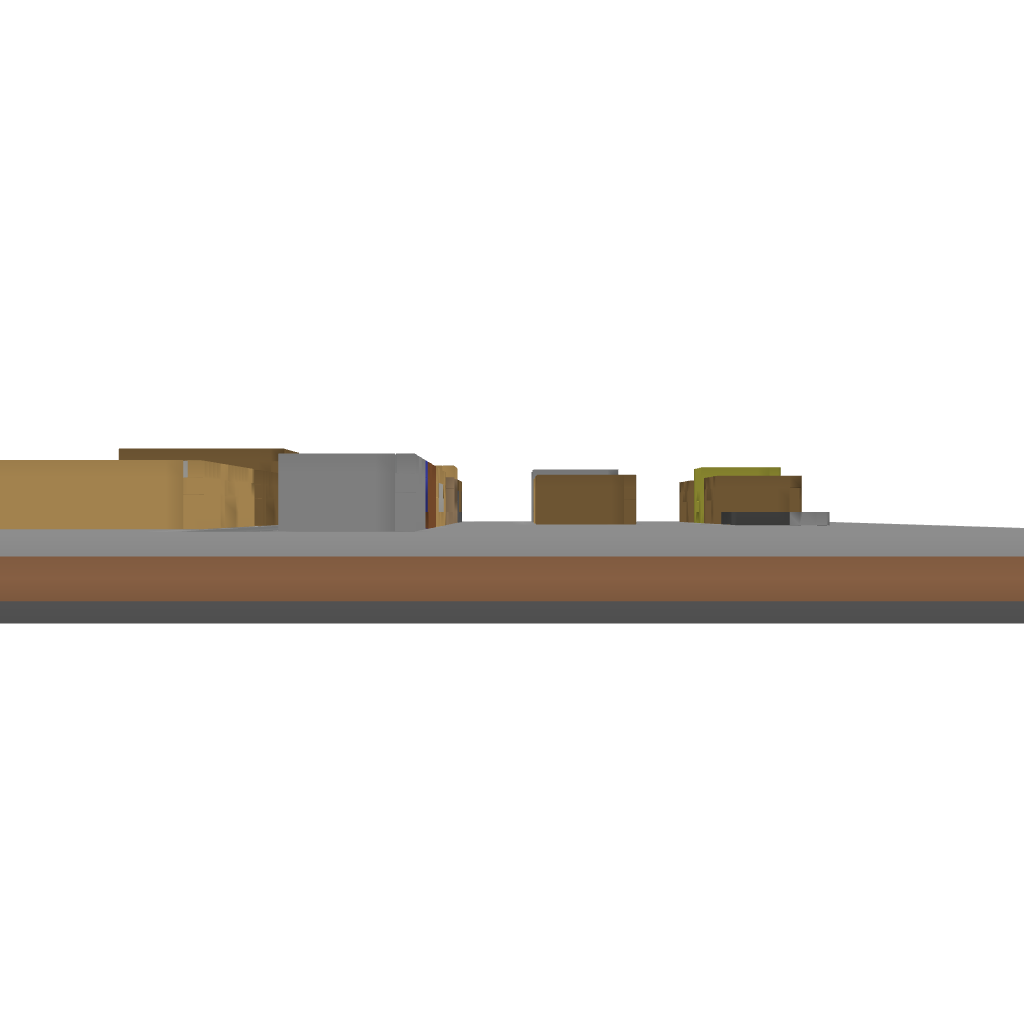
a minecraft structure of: A medium town